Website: ulta-beauty
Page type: delivery-shipping
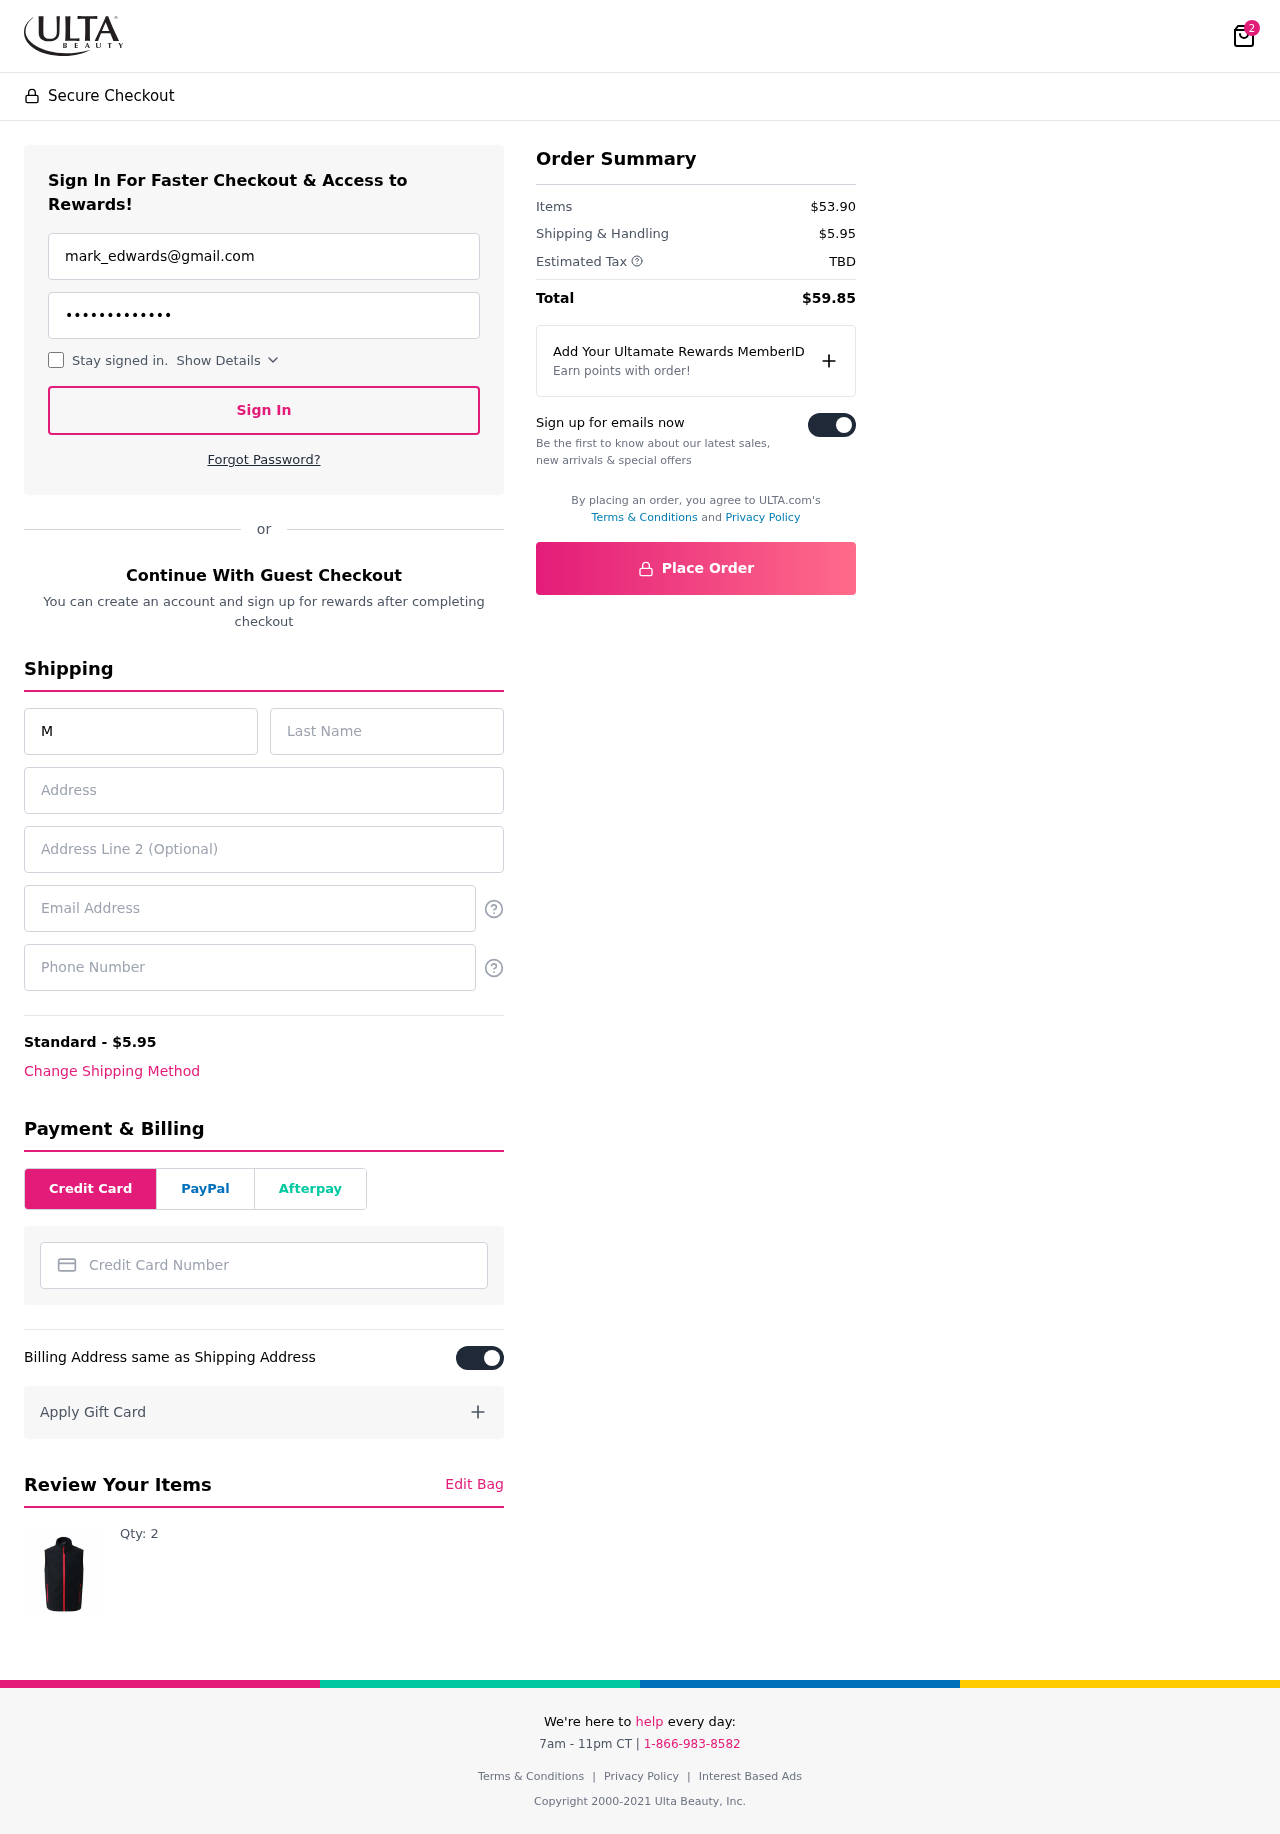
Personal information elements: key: PII_CARD_NUMBER
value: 6011 9787 2604 3327
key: PII_EMAIL
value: mark_edwards@gmail.com
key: PII_EMAIL2
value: mark_edwards@gmail.com
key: PII_FIRSTNAME
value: Mark
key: PII_LASTNAME
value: Edwards
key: PII_PHONE
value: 5838901803
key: PII_STREET
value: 6691 Valenzuela Trafficway Apt. 316
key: PII_STREET2
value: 79042 Dawn Road
Product elements: key: PRODUCT1_QUANTITY
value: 2
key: PRODUCT1
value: Qty: 2
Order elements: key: ORDER_NUM_ITEMS
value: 2
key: ORDER_SHIPPING_COST
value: $5.95
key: ORDER_SUBTOTAL
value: $53.90
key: ORDER_TAX
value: TBD
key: ORDER_TOTAL
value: $59.85